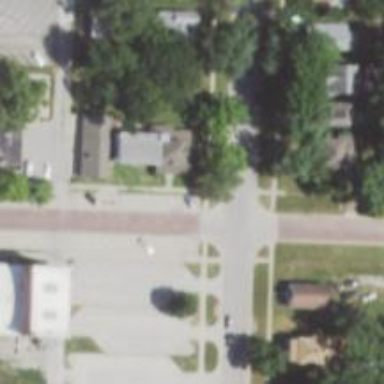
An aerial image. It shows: Unmarked crossing on footway.